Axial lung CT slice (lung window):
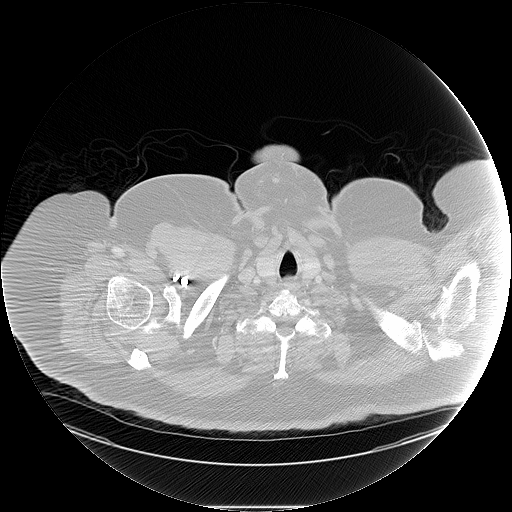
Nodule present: no